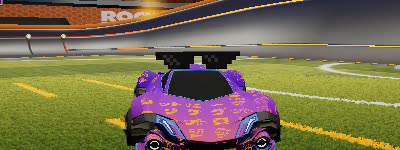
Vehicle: werewolf